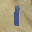
Label: 1